Question: On <URL>, a horizontal scroll bar appears if the browser is resized to a certain size. Here's an attached image of what I mean. Notice the horizontal scroll bar at the bottom and the image cutting off even though the backgrounds are set to repeat-x.

Anyone know what could be causing this?
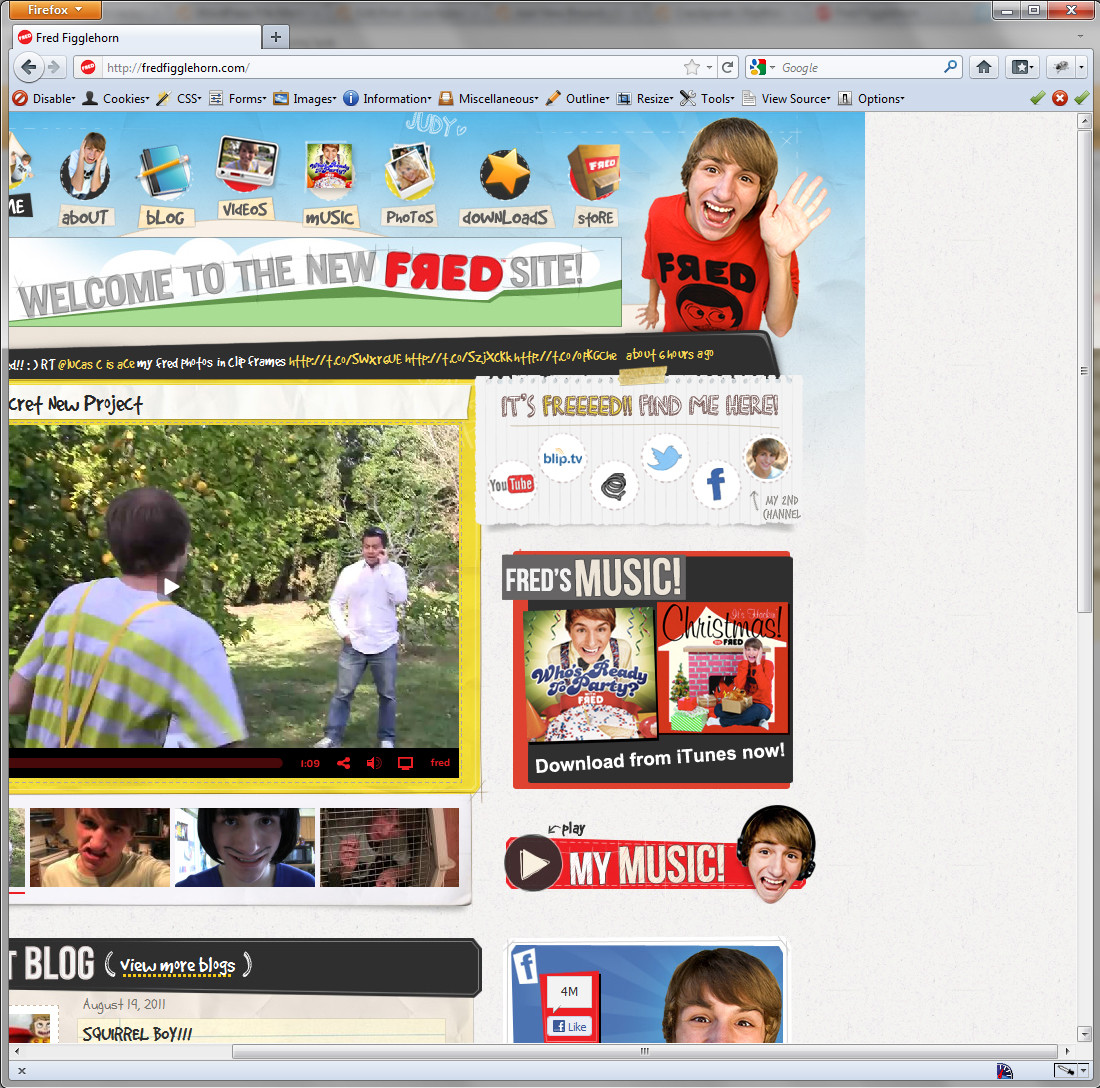
Answer: It is the 'iframe' inside '#fb-root' element in facebook-like section, that has a width of 575px